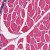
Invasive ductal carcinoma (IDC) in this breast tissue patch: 0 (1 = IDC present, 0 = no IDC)